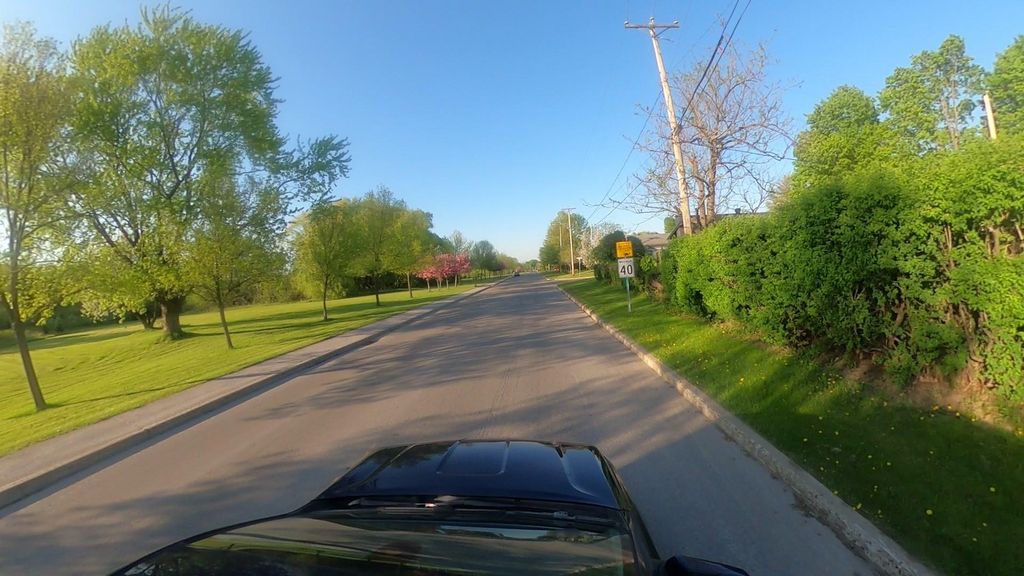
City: quebec_city